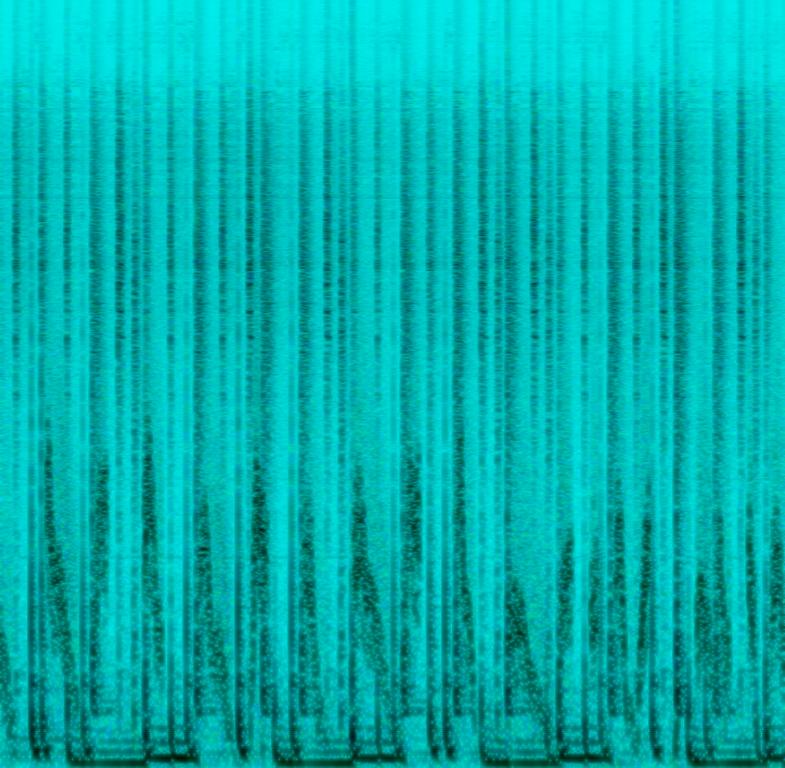
The low quality recording features a DJ that scratches his vinyl hip hop song. The song consists of punchy snare and kick hits, bouncy hi hats and boomy bass. It is noisy, uptempo, energetic and it sounds a bit sloppy.